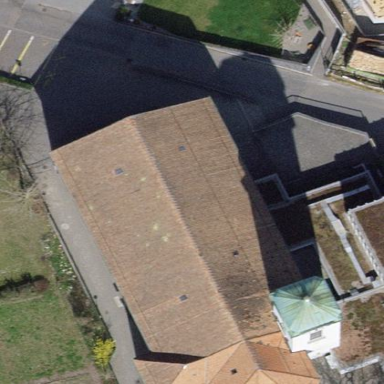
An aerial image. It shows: Building that serves as place of worship.